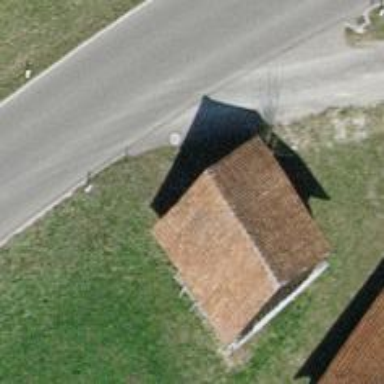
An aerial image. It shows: Farm auxiliary building with gabled roof.